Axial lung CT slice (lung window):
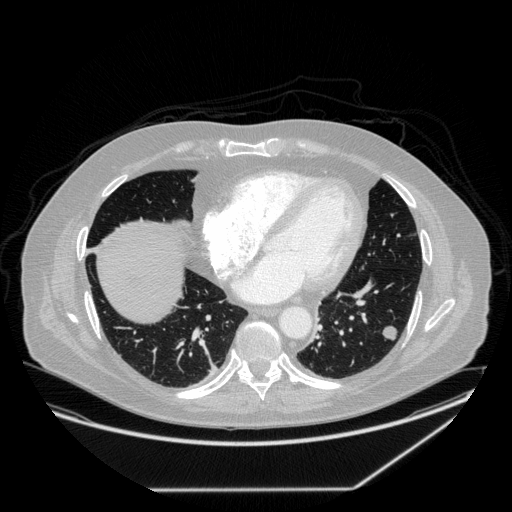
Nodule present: yes
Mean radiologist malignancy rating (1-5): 3.75